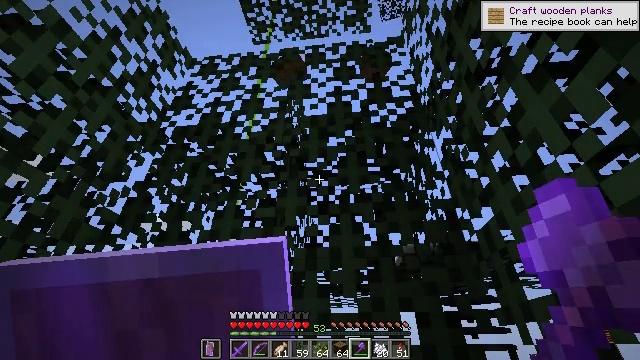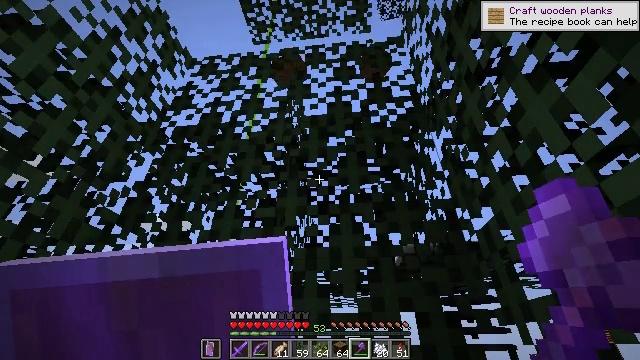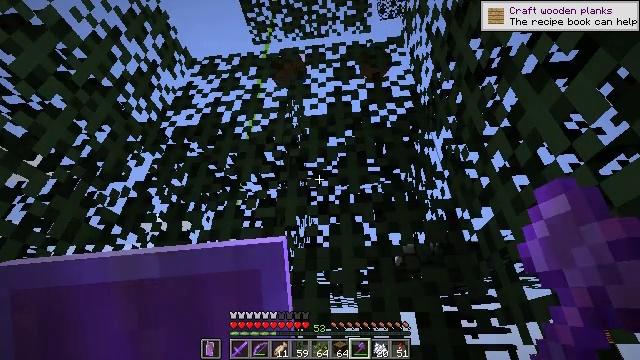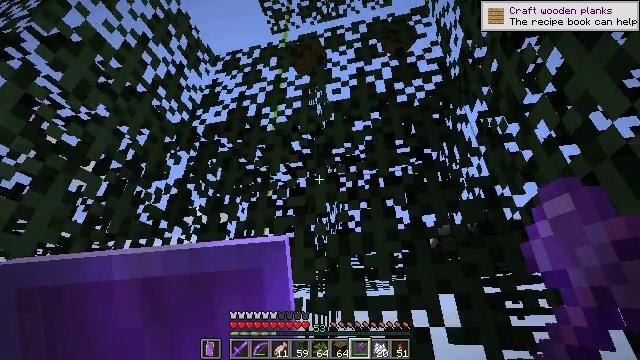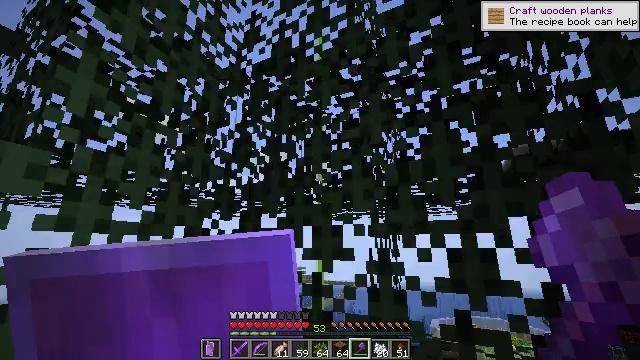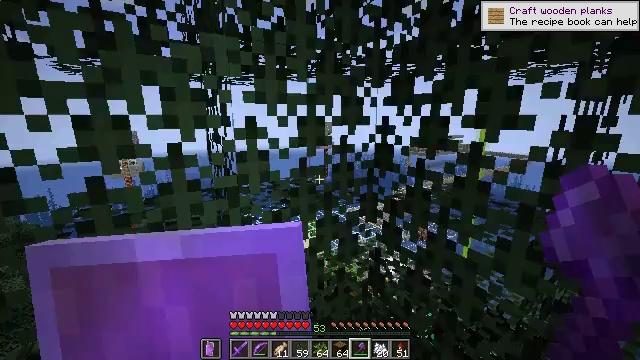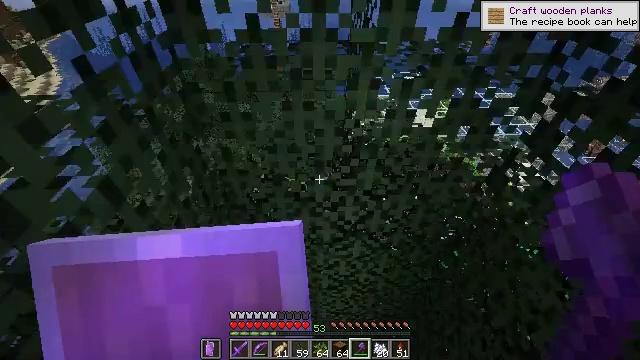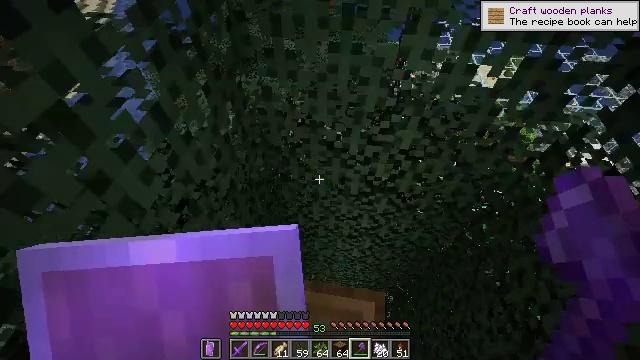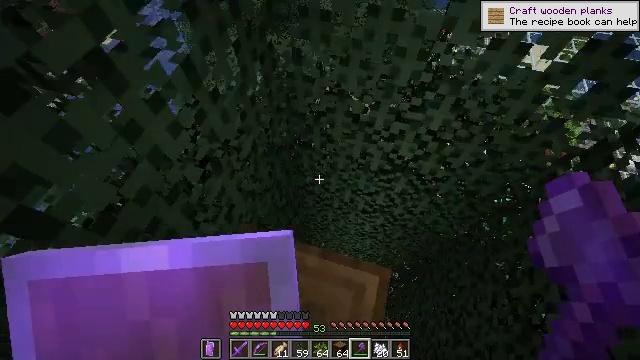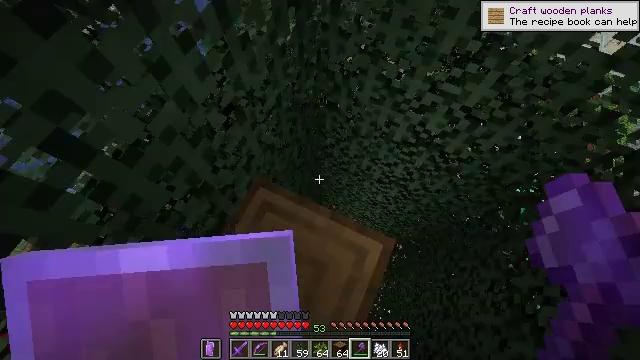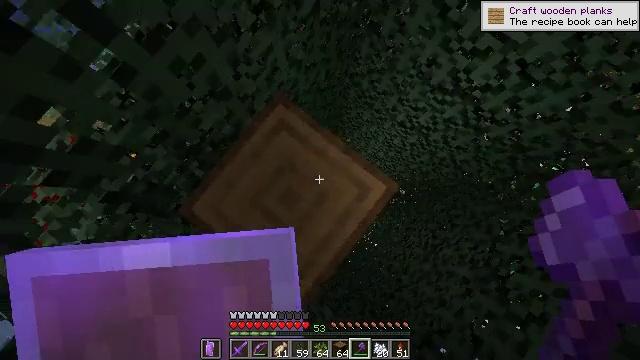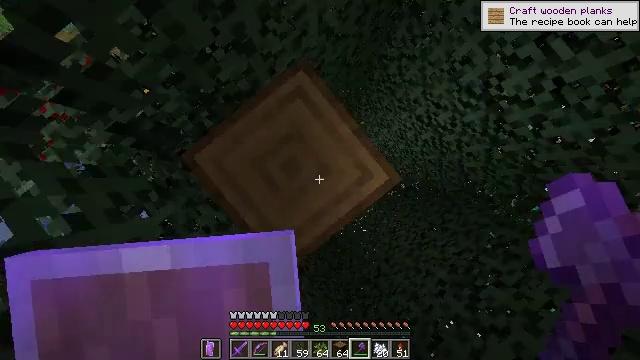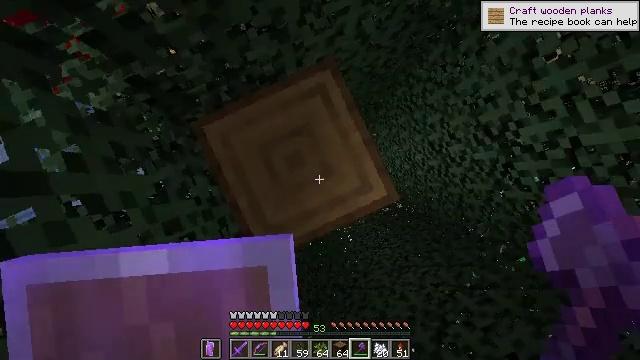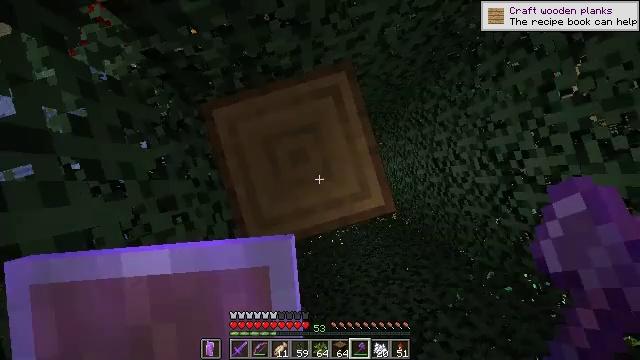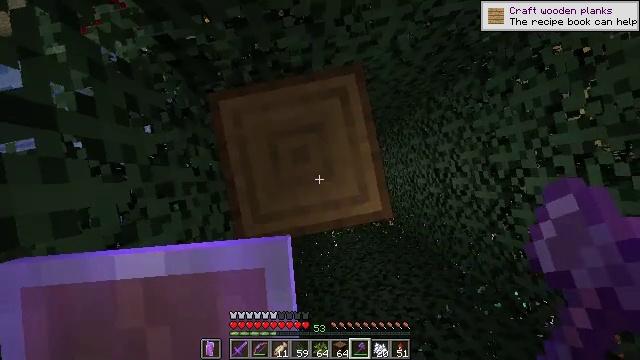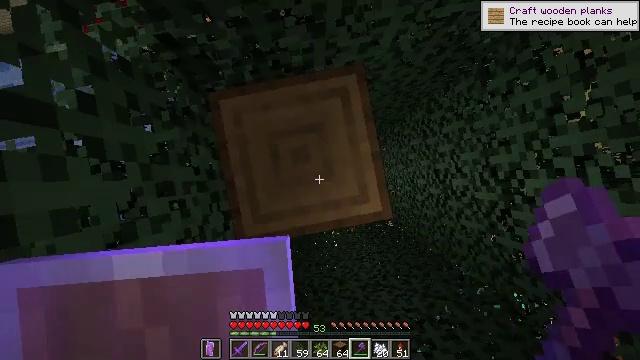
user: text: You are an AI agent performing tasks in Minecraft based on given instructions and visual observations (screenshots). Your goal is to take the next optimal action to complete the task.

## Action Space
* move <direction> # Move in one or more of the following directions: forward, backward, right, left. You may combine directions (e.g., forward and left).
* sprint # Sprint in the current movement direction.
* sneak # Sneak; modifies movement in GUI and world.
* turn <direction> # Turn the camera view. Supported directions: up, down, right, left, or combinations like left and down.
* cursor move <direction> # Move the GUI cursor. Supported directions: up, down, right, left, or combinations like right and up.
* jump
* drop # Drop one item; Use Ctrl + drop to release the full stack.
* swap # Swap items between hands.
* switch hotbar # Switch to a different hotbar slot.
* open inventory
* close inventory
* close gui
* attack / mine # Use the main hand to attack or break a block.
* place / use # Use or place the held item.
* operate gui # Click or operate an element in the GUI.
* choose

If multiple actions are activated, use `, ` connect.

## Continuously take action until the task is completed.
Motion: motion action
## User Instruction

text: Gather spruce log by chopping the tree.
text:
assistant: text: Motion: no_op
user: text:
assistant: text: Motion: no_op
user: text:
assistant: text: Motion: turn left and down
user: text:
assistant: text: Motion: turn left and down
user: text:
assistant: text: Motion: turn left and down
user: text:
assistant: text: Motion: turn left and down
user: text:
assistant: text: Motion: turn left and down
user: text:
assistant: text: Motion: turn left and down
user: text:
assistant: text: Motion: turn left and down
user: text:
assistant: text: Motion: turn left and down
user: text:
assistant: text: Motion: turn left and down
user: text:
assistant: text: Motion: turn left and down
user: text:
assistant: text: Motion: turn left and down
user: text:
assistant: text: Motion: turn left and down
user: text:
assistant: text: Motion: no_op
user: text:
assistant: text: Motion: attack / mine
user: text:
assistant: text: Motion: attack / mine
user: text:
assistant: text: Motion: attack / mine
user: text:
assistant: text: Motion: attack / mine
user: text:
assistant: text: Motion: attack / mine
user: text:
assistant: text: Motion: attack / mine
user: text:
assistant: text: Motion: attack / mine
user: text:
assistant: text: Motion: attack / mine
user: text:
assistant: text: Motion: attack / mine
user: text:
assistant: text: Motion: attack / mine
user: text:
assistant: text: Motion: attack / mine
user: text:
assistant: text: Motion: attack / mine
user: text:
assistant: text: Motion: attack / mine
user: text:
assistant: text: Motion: attack / mine
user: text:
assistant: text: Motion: attack / mine